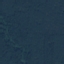
Label: Forest